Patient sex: M
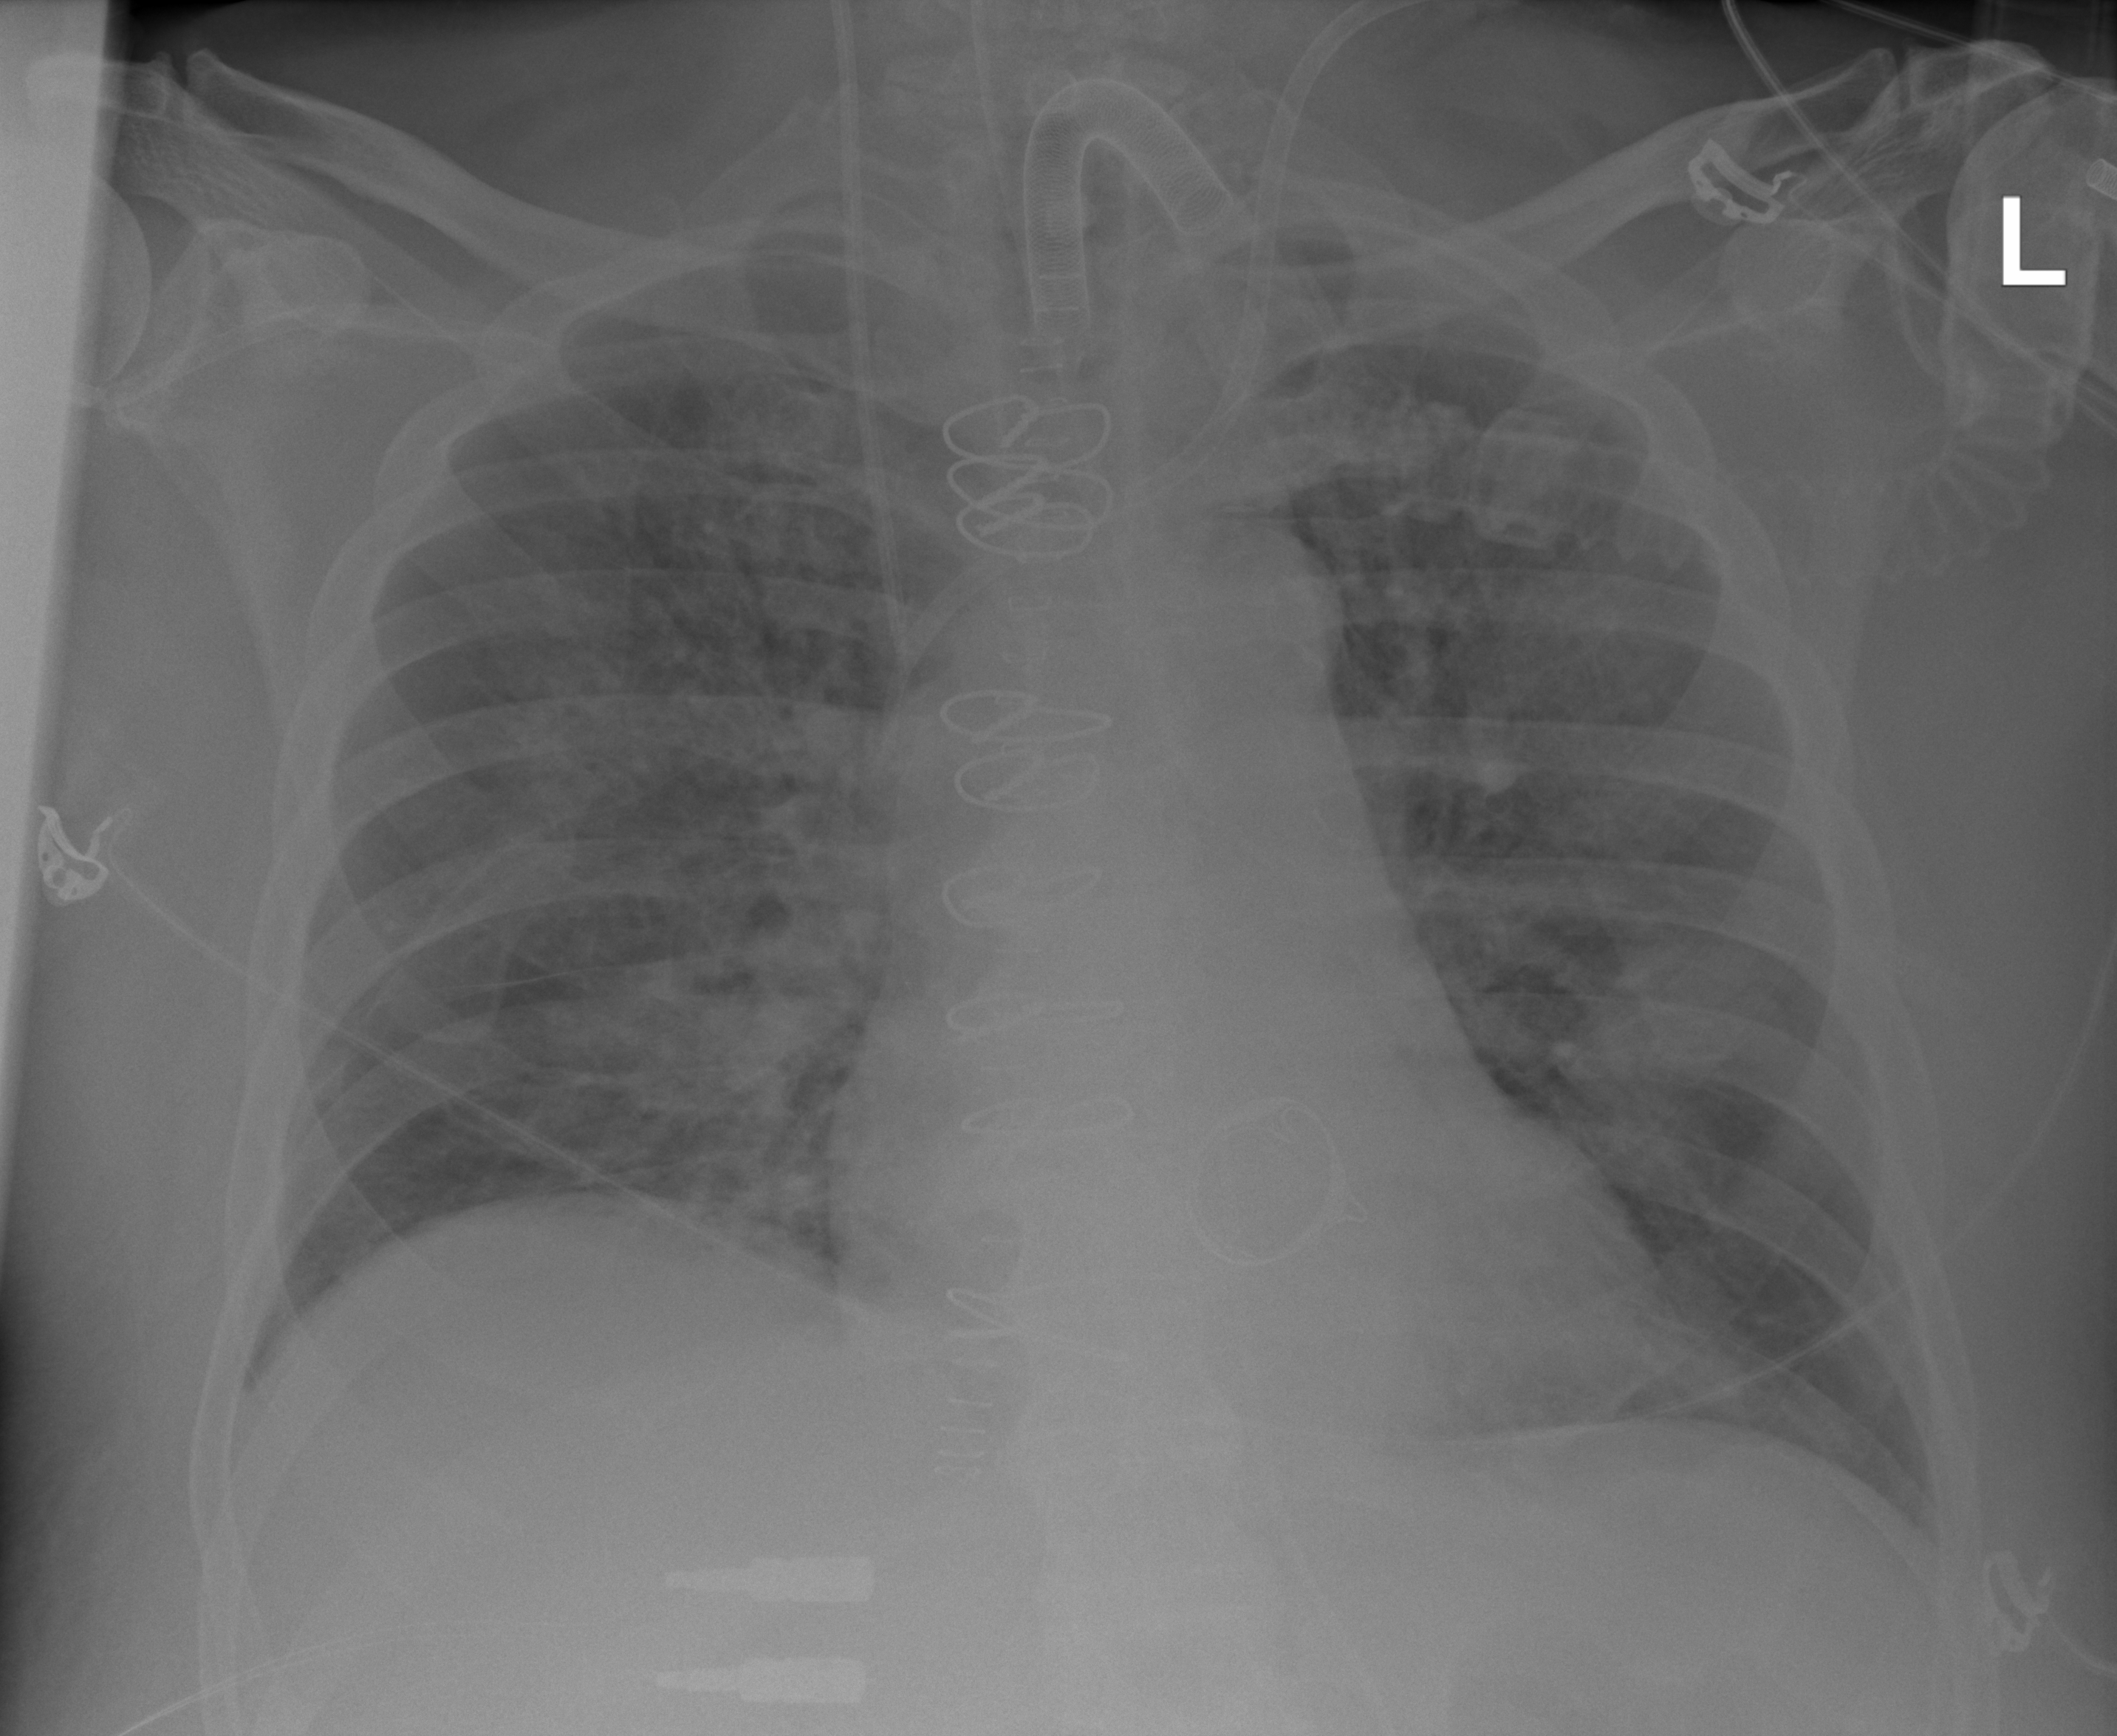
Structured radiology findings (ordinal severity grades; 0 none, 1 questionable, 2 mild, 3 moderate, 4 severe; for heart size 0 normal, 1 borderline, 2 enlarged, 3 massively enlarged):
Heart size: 0
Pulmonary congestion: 3
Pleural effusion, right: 0
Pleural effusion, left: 0
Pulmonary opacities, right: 3
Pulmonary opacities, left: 3
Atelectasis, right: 2
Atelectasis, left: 2